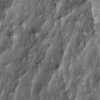
Label: not_dusty